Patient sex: F
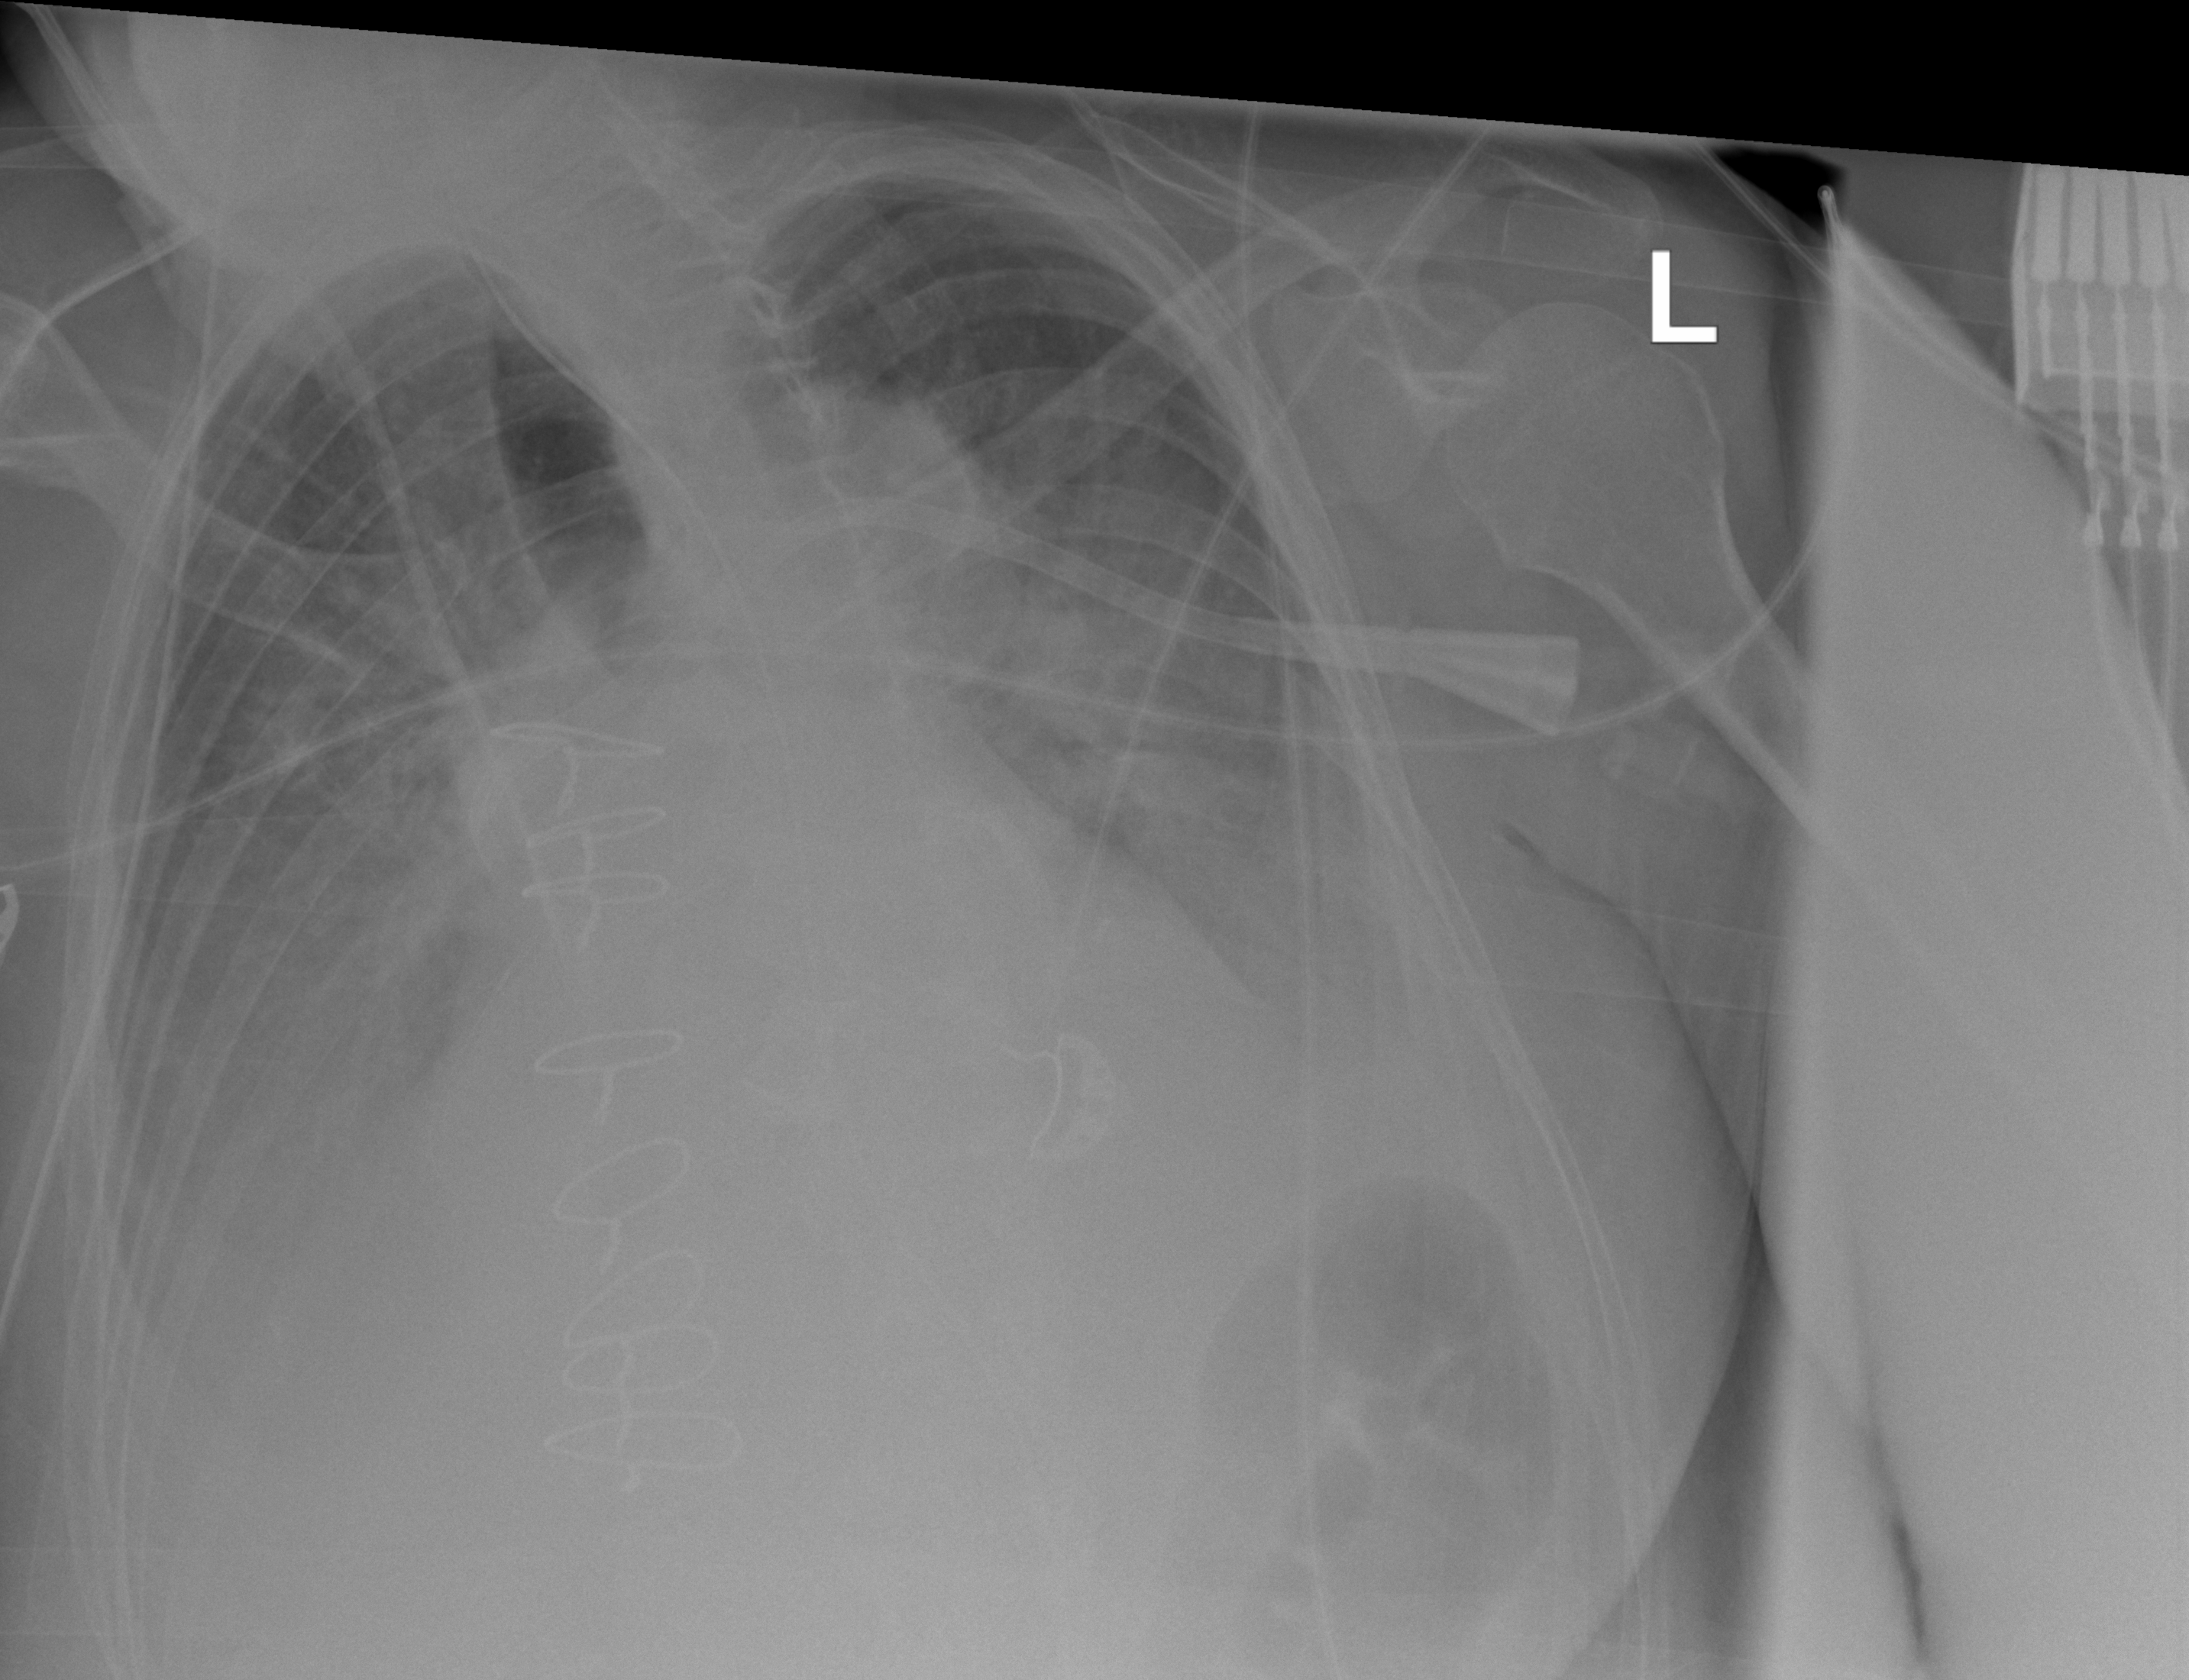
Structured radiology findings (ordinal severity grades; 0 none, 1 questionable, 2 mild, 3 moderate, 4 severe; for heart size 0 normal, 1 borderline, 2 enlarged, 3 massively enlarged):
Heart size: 2
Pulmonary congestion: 3
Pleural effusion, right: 3
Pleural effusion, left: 3
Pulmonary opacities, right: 2
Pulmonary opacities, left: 2
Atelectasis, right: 3
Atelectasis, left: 3